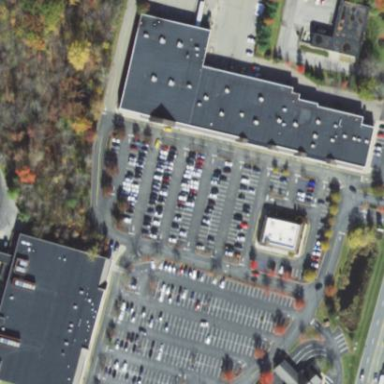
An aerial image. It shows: Retail area.